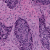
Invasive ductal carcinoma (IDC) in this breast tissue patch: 1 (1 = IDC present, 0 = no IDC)